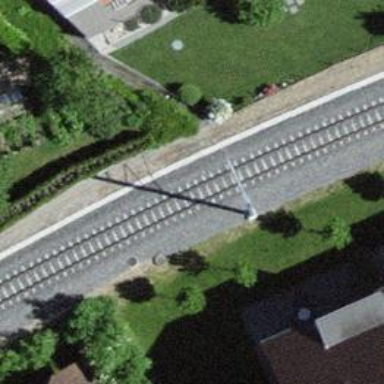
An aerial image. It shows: Railway switch.